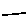
Label: line